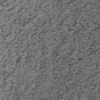
Label: not_dusty